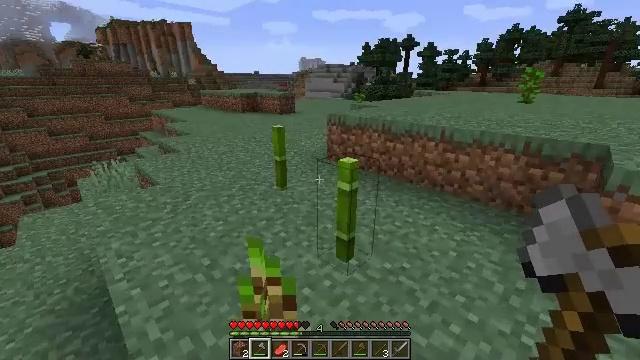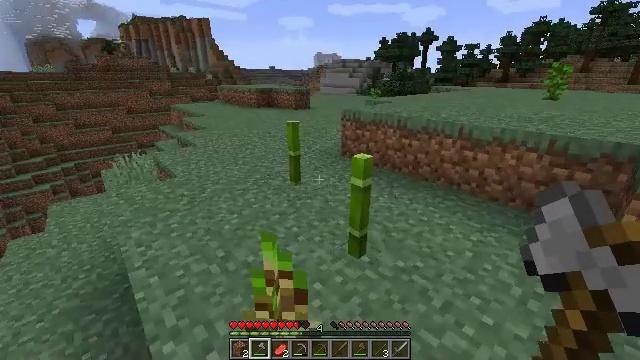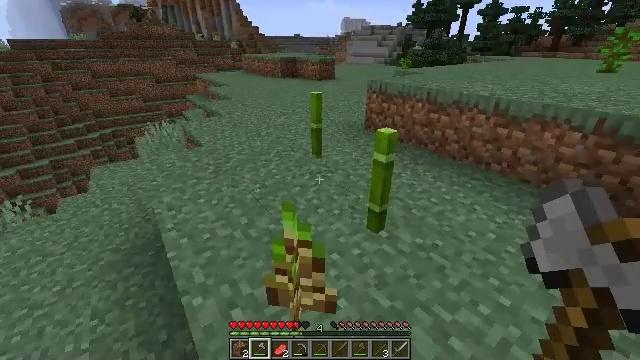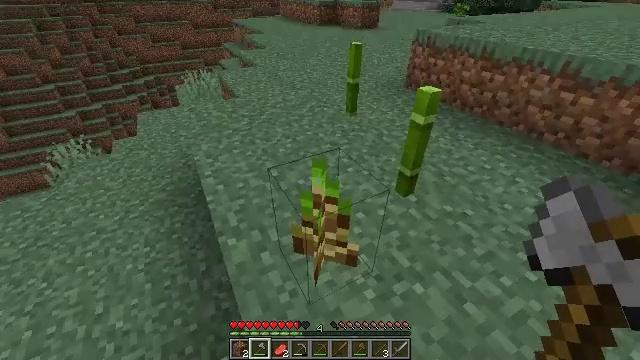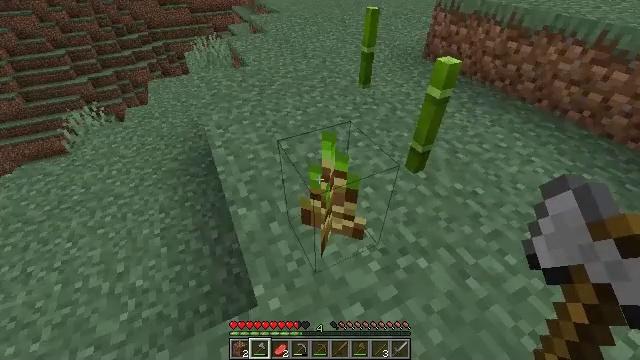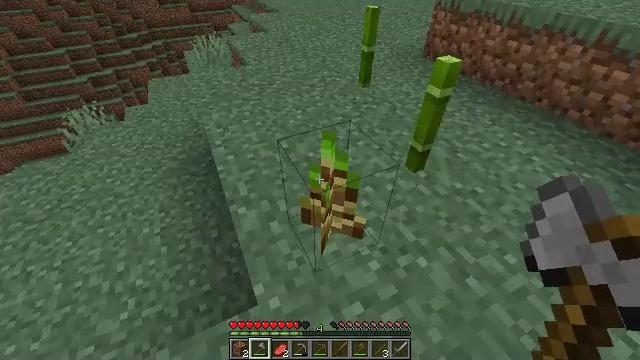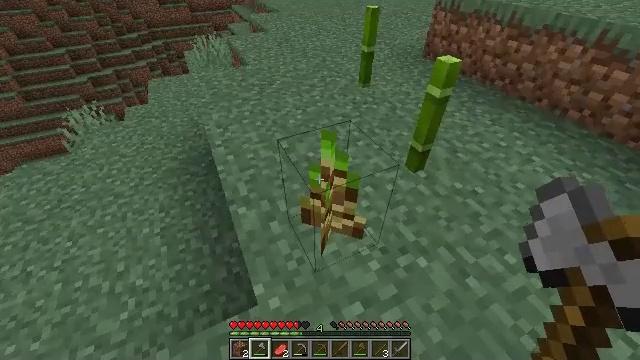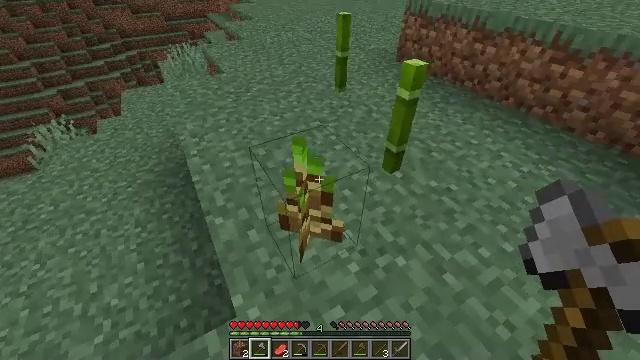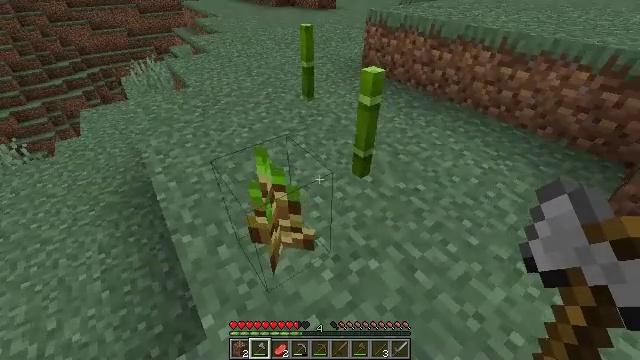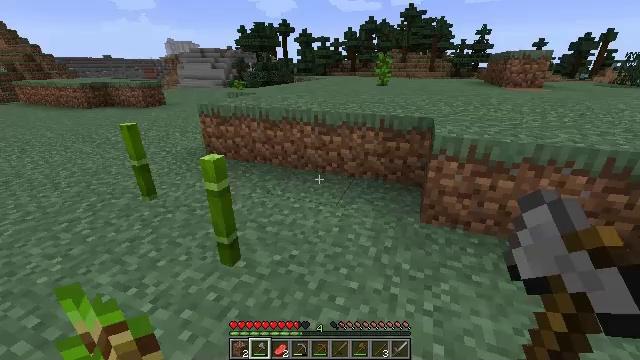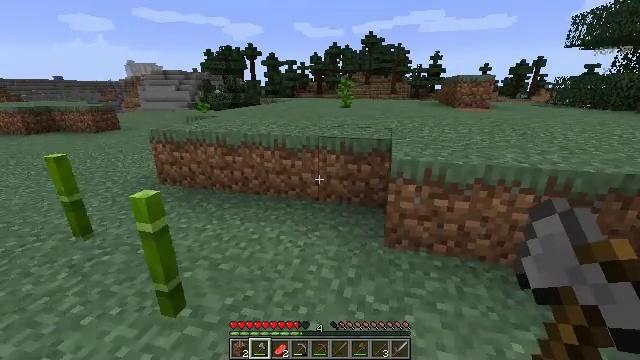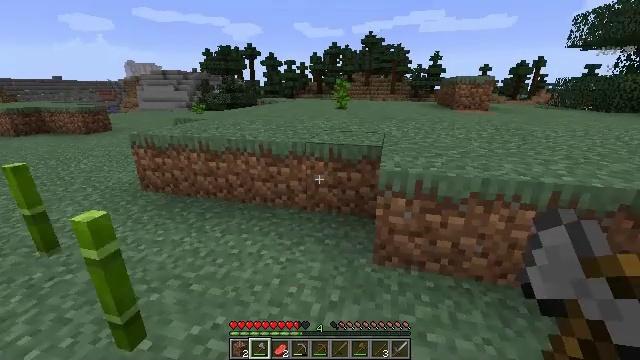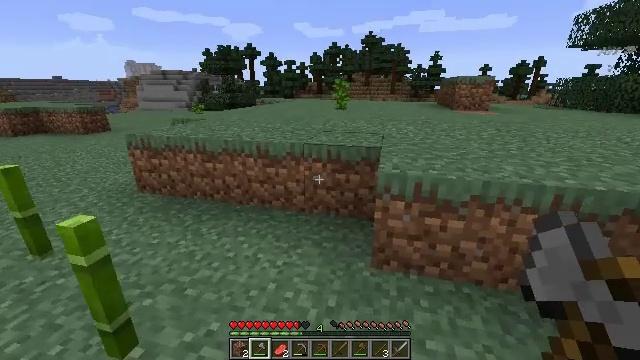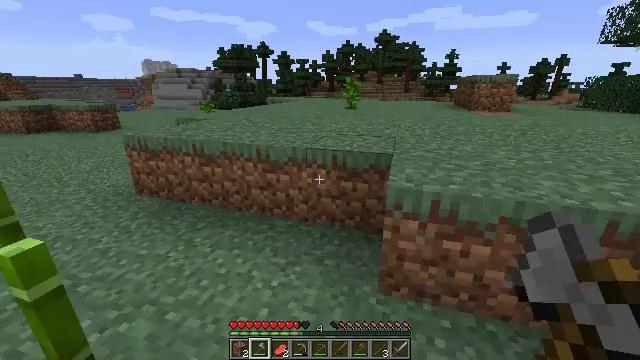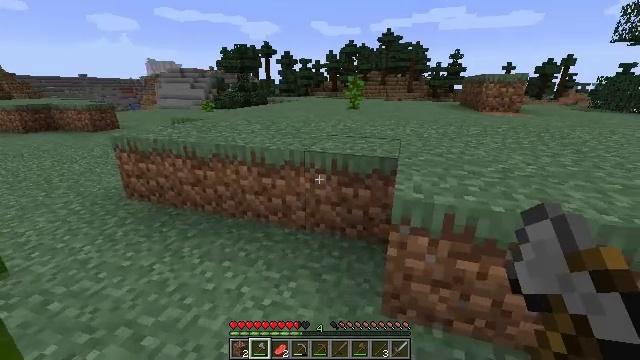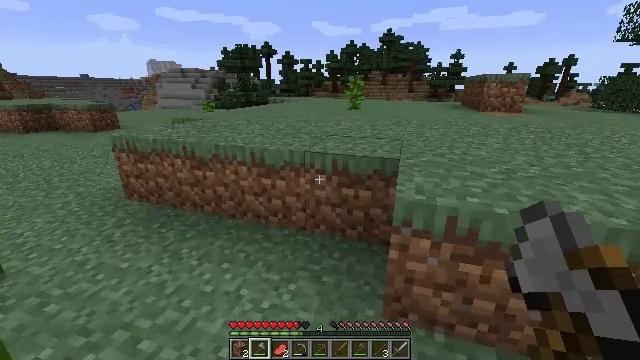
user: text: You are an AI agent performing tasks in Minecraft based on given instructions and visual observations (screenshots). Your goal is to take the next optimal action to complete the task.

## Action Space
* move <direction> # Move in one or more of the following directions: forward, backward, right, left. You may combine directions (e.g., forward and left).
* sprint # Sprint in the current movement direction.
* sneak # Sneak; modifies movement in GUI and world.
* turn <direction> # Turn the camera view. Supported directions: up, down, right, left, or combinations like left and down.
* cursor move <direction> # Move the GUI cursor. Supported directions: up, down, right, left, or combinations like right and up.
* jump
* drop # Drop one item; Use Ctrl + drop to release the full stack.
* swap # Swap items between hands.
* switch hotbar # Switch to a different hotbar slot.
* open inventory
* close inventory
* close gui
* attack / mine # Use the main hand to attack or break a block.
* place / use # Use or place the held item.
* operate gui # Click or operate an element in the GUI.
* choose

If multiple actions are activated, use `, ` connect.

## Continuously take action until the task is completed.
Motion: motion action
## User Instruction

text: Get a jungle sapling for replanting.
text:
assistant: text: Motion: turn left
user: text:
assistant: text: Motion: turn left and down
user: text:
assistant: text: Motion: turn left and down
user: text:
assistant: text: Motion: turn left and down
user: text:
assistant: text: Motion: no_op
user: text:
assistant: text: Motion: no_op
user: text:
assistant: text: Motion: move right, turn right and up
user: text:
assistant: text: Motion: move right, turn right and up
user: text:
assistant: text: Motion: move forward and move right, turn right and up
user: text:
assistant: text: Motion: move forward and move right, turn right and up
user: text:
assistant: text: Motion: move forward
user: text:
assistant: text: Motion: move forward
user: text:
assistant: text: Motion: move forward, turn left
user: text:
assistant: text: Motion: move forward
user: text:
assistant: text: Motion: move forward
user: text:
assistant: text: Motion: move forward
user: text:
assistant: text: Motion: move forward, sprint
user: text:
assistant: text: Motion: move forward, sprint
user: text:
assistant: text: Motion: move forward, sprint, turn right
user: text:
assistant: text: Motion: move forward, sprint
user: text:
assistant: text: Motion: move forward, sprint, jump
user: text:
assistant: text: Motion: move forward, sprint, jump
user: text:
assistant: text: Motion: move forward, sprint, jump
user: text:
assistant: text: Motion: move forward, sprint, jump
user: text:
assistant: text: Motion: move forward, sprint
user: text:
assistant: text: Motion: move forward, sprint
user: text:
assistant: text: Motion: move forward, sprint, turn right
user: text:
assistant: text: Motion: move forward, sprint, turn right
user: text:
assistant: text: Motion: move forward, sprint, turn right
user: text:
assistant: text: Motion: move forward, sprint